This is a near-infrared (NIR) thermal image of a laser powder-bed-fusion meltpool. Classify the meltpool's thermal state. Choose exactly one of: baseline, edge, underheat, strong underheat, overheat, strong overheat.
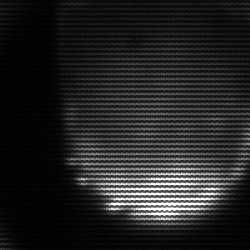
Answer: edge